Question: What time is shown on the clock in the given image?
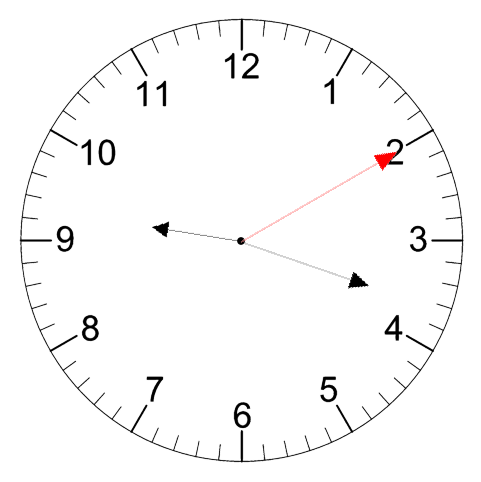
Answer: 09:18:10